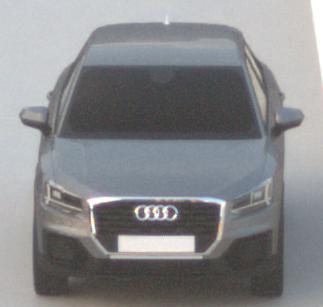
Make: Audi
Model: Q2
Model produced from: 2016
Model produced until: 2020
Doors: 5
Color: gray
Road condition: dry road
Daytime: sunrise or sunset
Contrast: low contrast